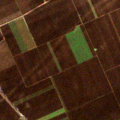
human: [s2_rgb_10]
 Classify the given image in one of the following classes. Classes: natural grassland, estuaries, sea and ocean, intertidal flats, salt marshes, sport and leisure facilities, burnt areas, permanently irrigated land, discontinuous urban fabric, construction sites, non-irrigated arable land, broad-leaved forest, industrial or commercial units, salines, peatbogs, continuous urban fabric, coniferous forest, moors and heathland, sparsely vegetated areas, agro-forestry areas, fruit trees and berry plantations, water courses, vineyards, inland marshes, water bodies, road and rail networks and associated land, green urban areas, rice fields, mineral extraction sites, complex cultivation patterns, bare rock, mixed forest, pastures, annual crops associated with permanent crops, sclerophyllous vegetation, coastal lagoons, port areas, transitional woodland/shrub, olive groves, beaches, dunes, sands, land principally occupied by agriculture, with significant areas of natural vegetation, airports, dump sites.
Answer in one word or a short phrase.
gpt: non-irrigated arable land